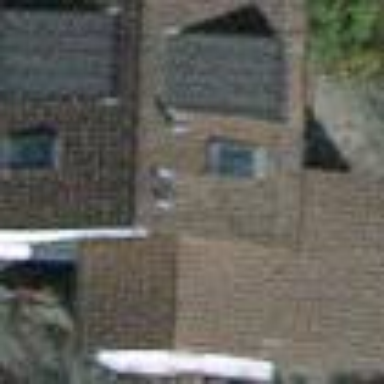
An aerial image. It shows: Semi-detached house.